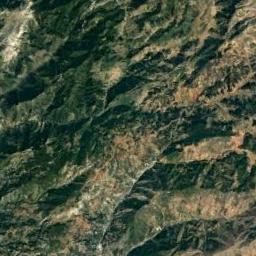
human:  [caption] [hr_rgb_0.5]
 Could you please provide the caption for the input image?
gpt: You can see the veins of the mountain clearly .

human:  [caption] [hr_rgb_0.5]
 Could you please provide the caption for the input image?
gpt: The mountain is full of green plants with lines of bare land .

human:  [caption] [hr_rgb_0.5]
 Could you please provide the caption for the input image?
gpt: The folded mountain consists of a number of ridges and valleys and is covered with some vegetation .

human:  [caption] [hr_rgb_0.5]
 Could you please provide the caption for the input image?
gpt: There are many trees on the mountain .

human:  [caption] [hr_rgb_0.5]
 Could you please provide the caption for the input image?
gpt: There are some ridges and green ravines on the mountain .